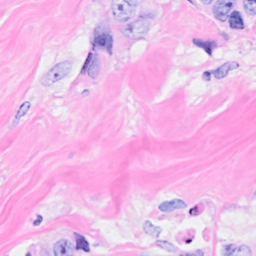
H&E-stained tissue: Breast